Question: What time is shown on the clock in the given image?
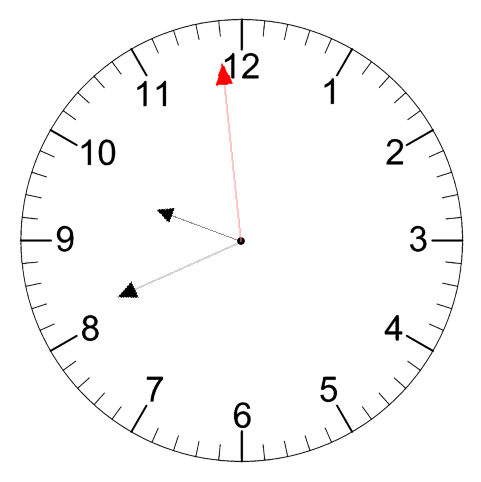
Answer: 09:40:59